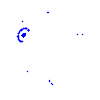
Particle: pion